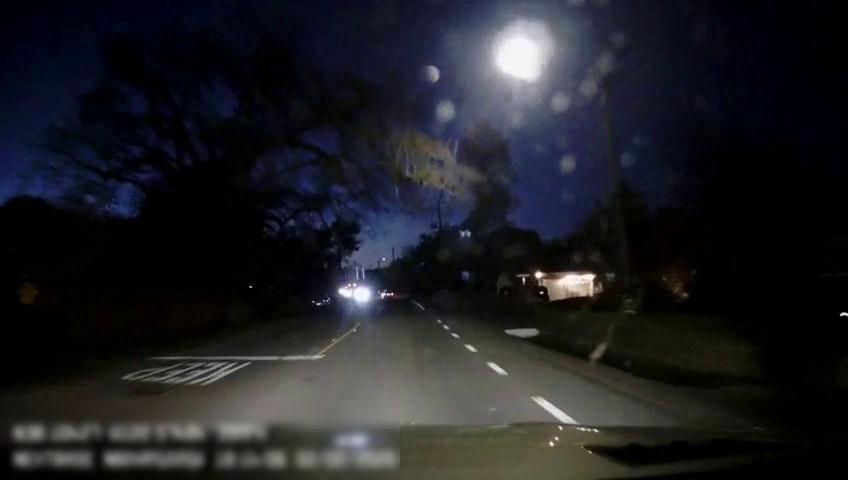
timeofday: Night
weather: Other
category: Drivable Space
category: Vehicles | Car
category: Vehicles | SUV
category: Vehicles | SUV
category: Lanes | Current Lane
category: Lanes | Opposite Lane
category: Lanes | Current Lane